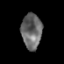
Tissue: prostate
Cell type: T cells
Senescence score: 0.2446
Nuclear area (px): 706
Mean DAPI intensity: 104.511